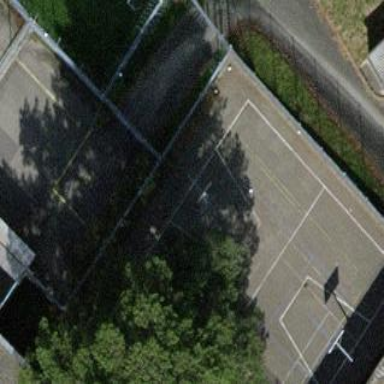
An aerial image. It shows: Basketball court on pitch.